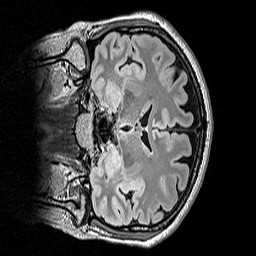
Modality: FLAIR
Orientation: coronal
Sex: female
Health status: ill
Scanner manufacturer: siemens
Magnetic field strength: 3 T
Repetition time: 5 s
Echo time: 0.388 s